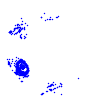
Particle: proton